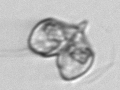
Label: Karenia